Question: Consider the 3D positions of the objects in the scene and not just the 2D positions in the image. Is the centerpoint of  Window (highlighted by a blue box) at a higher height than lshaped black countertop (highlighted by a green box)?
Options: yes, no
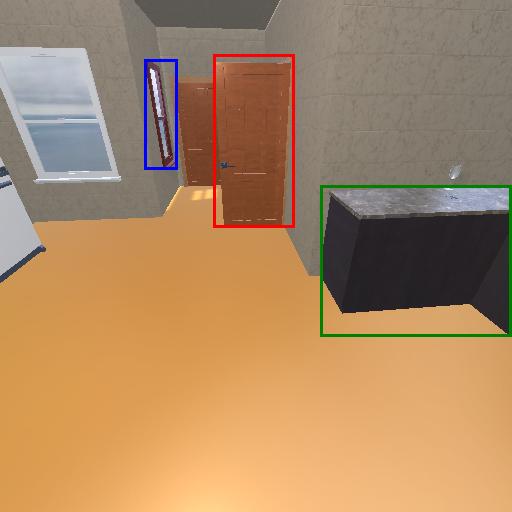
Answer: yes